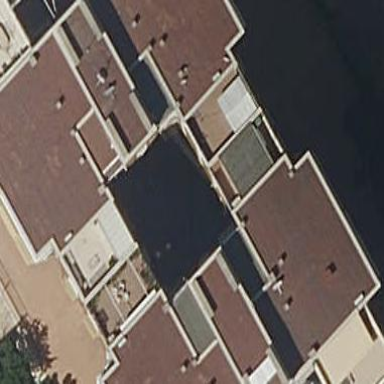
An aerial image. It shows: Image showing building with apartments.